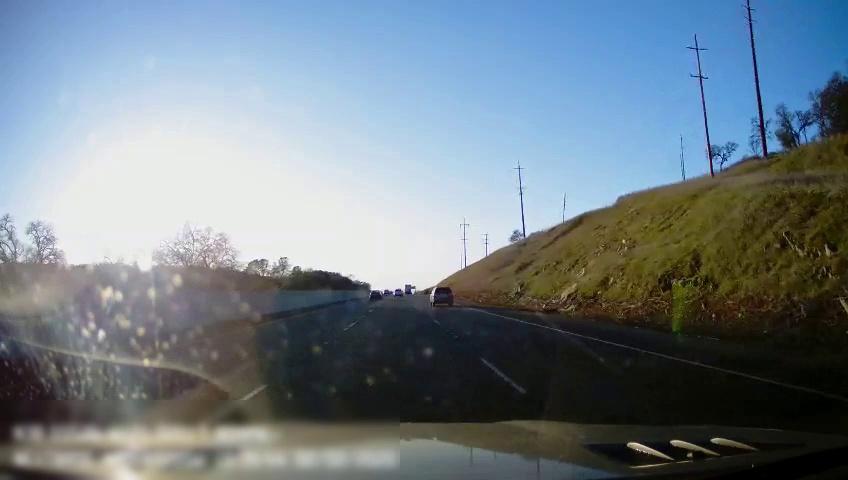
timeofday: Day
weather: Sunny
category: Drivable Space
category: Vehicles | Car
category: Vehicles | Car
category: Vehicles | SUV
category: Vehicles | Other LV
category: Lanes | Alternate Lane
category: Lanes | Current Lane
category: Lanes | Current Lane
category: Lanes | Alternate Lane